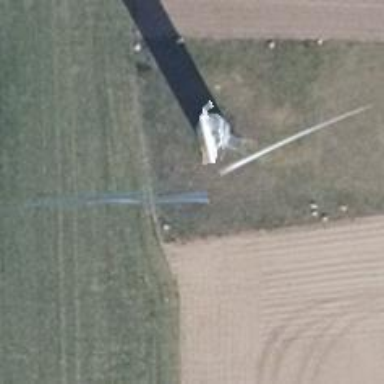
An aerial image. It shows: Wind power generator utilizing wind turbines.